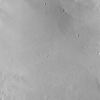
Label: not_dusty